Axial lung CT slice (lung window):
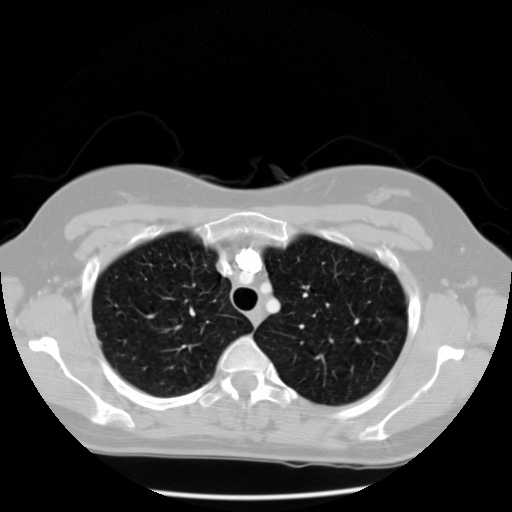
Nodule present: no